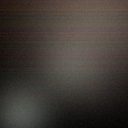
Screen state: off